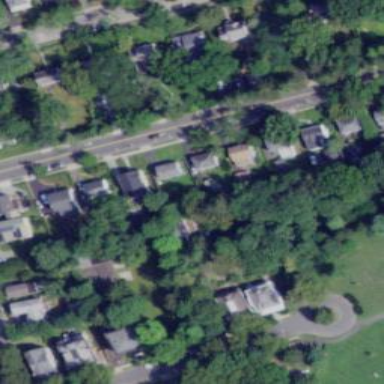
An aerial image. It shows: Sidewalk.